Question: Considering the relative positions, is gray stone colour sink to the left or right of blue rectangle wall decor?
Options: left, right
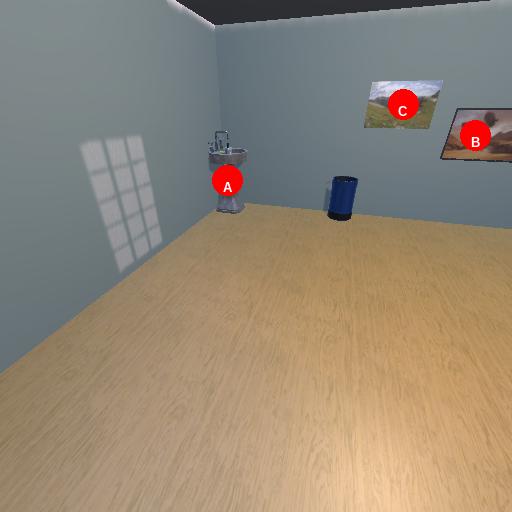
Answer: left